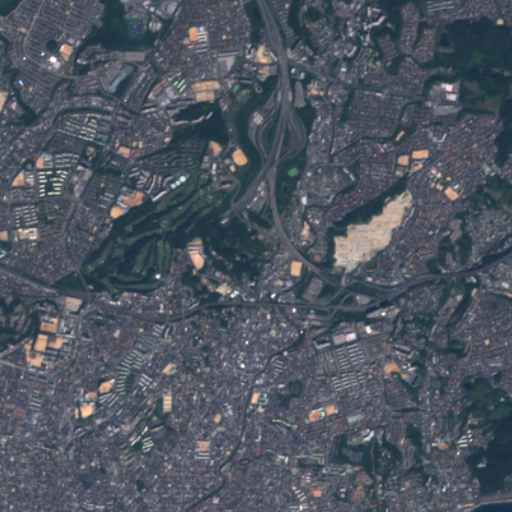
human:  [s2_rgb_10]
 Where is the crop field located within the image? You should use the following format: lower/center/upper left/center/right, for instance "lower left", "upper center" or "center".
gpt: The crop field is located in the upper right of the image.
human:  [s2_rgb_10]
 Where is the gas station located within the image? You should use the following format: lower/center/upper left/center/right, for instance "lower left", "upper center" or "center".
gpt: The gas station is located in the upper right of the image.
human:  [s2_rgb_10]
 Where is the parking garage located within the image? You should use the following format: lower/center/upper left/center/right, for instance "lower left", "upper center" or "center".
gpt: The parking garage is located in the upper right of the image.
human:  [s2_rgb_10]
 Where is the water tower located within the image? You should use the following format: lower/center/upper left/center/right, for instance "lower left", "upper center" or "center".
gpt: The water tower is located in the lower left of the image.
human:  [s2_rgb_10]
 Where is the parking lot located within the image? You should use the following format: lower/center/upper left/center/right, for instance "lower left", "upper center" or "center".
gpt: There is no parking lot in the image.